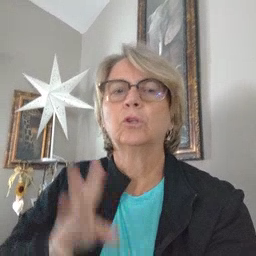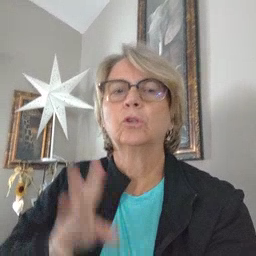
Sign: minemy